Question: What I want to do is a 2x2 diagrams in a subplot. Then, for each figure, I am going to use two y-axes. Therefore, I used twinx() method for each diagram. The problem as you see in the figure I shared is that it does not show xlabel and xticks for first row. For the second row, everything is fine. I have specified the problem in red font in the figure ("No xlabel and xticks!!!").
Each diagram has its own x-axis and y-axis and there is no sharing in that.
I have tweaked this code a lot and narrowed down the problem maker. It is because I use twinx() in upper rows. If I try to remove the secondary y axis, everything goes back to normal and the xlabel and ylabel for upper rows are shown correctly.
I don't know what is the problem!
This is the code I am working on.
'''
import matplotlib.pyplot as plt
import numpy as np
import pandas as pd
from io import StringIO
s = StringIO(u""" amount price
A 40929 <PHONE>
B 93904 <PHONE>
C 188349 <PHONE>
D 248438 24335536
E 205622 <PHONE>
F 140173 <PHONE>
G 76243 <PHONE>
H 36859 <PHONE>
I 29304 <PHONE>
J 39768 <PHONE>
K 30350 <PHONE>""")
df = pd.read_csv(s, index_col=0, delimiter=' ', skipinitialspace=True)
fig = plt.figure()
ax_2 = fig.add_subplot(222, sharex=None, sharey=None)
ax_22 = ax_2.twinx()
ax_2.plot([1, 3, 5, 7, 9])
ax_22.plot([1.0/x for x in [1, 3, 5, 7, 9]])
ax_2.set_xlabel("AX2 X Lablel")
ax_2.set_ylabel("AX2 Y Lablel")
ax_22.set_ylabel("AX2_Twin Y Lablel")
ax_2 = fig.add_subplot(223, sharex=None, sharey=None)
ax_22 = ax_2.twinx()
ax_2.plot([100, 300, 500, 700, 900])
ax_22.plot([x*x for x in [100, 300, 500, 700, 900]])
ax_2.set_xlabel("AX3 X Lablel")
ax_2.set_ylabel("AX3 Y Lablel")
ax_22.set_ylabel("AX3_Twin Y Lablel")
ax_2 = fig.add_subplot(224, sharex=None, sharey=None)
ax_22 = ax_2.twinx()
ax_2.set_xlabel("AX4 X Lablel")
ax_2.set_ylabel("AX4 Y Lablel")
ax_22.set_ylabel("AX4_Twin Y Lablel")
ax = fig.add_subplot(221, sharex=None, sharey=None)
ax2 = ax.twinx()
width = 0.4
df.amount.plot(kind='bar', color='red', ax=ax, width=width, position=1, sharex=False, sharey=False)
df.price.plot(kind='bar', color='blue', ax=ax2, width=width, position=0, sharex=False, sharey=False)
ax.set_xlabel("Alphabets")
ax.set_ylabel('Amount')
ax2.set_ylabel('Price')
plt.subplots_adjust(wspace=0.8, hspace=0.8)
plt.savefig("t1.png", dpi=300)
plt.show()
'''
It generates following figure:

Thanks for the answers. However, my problem still exists when using Pandas in plotting diagrams. I opened a new question. Please take a look at it:
<URL>
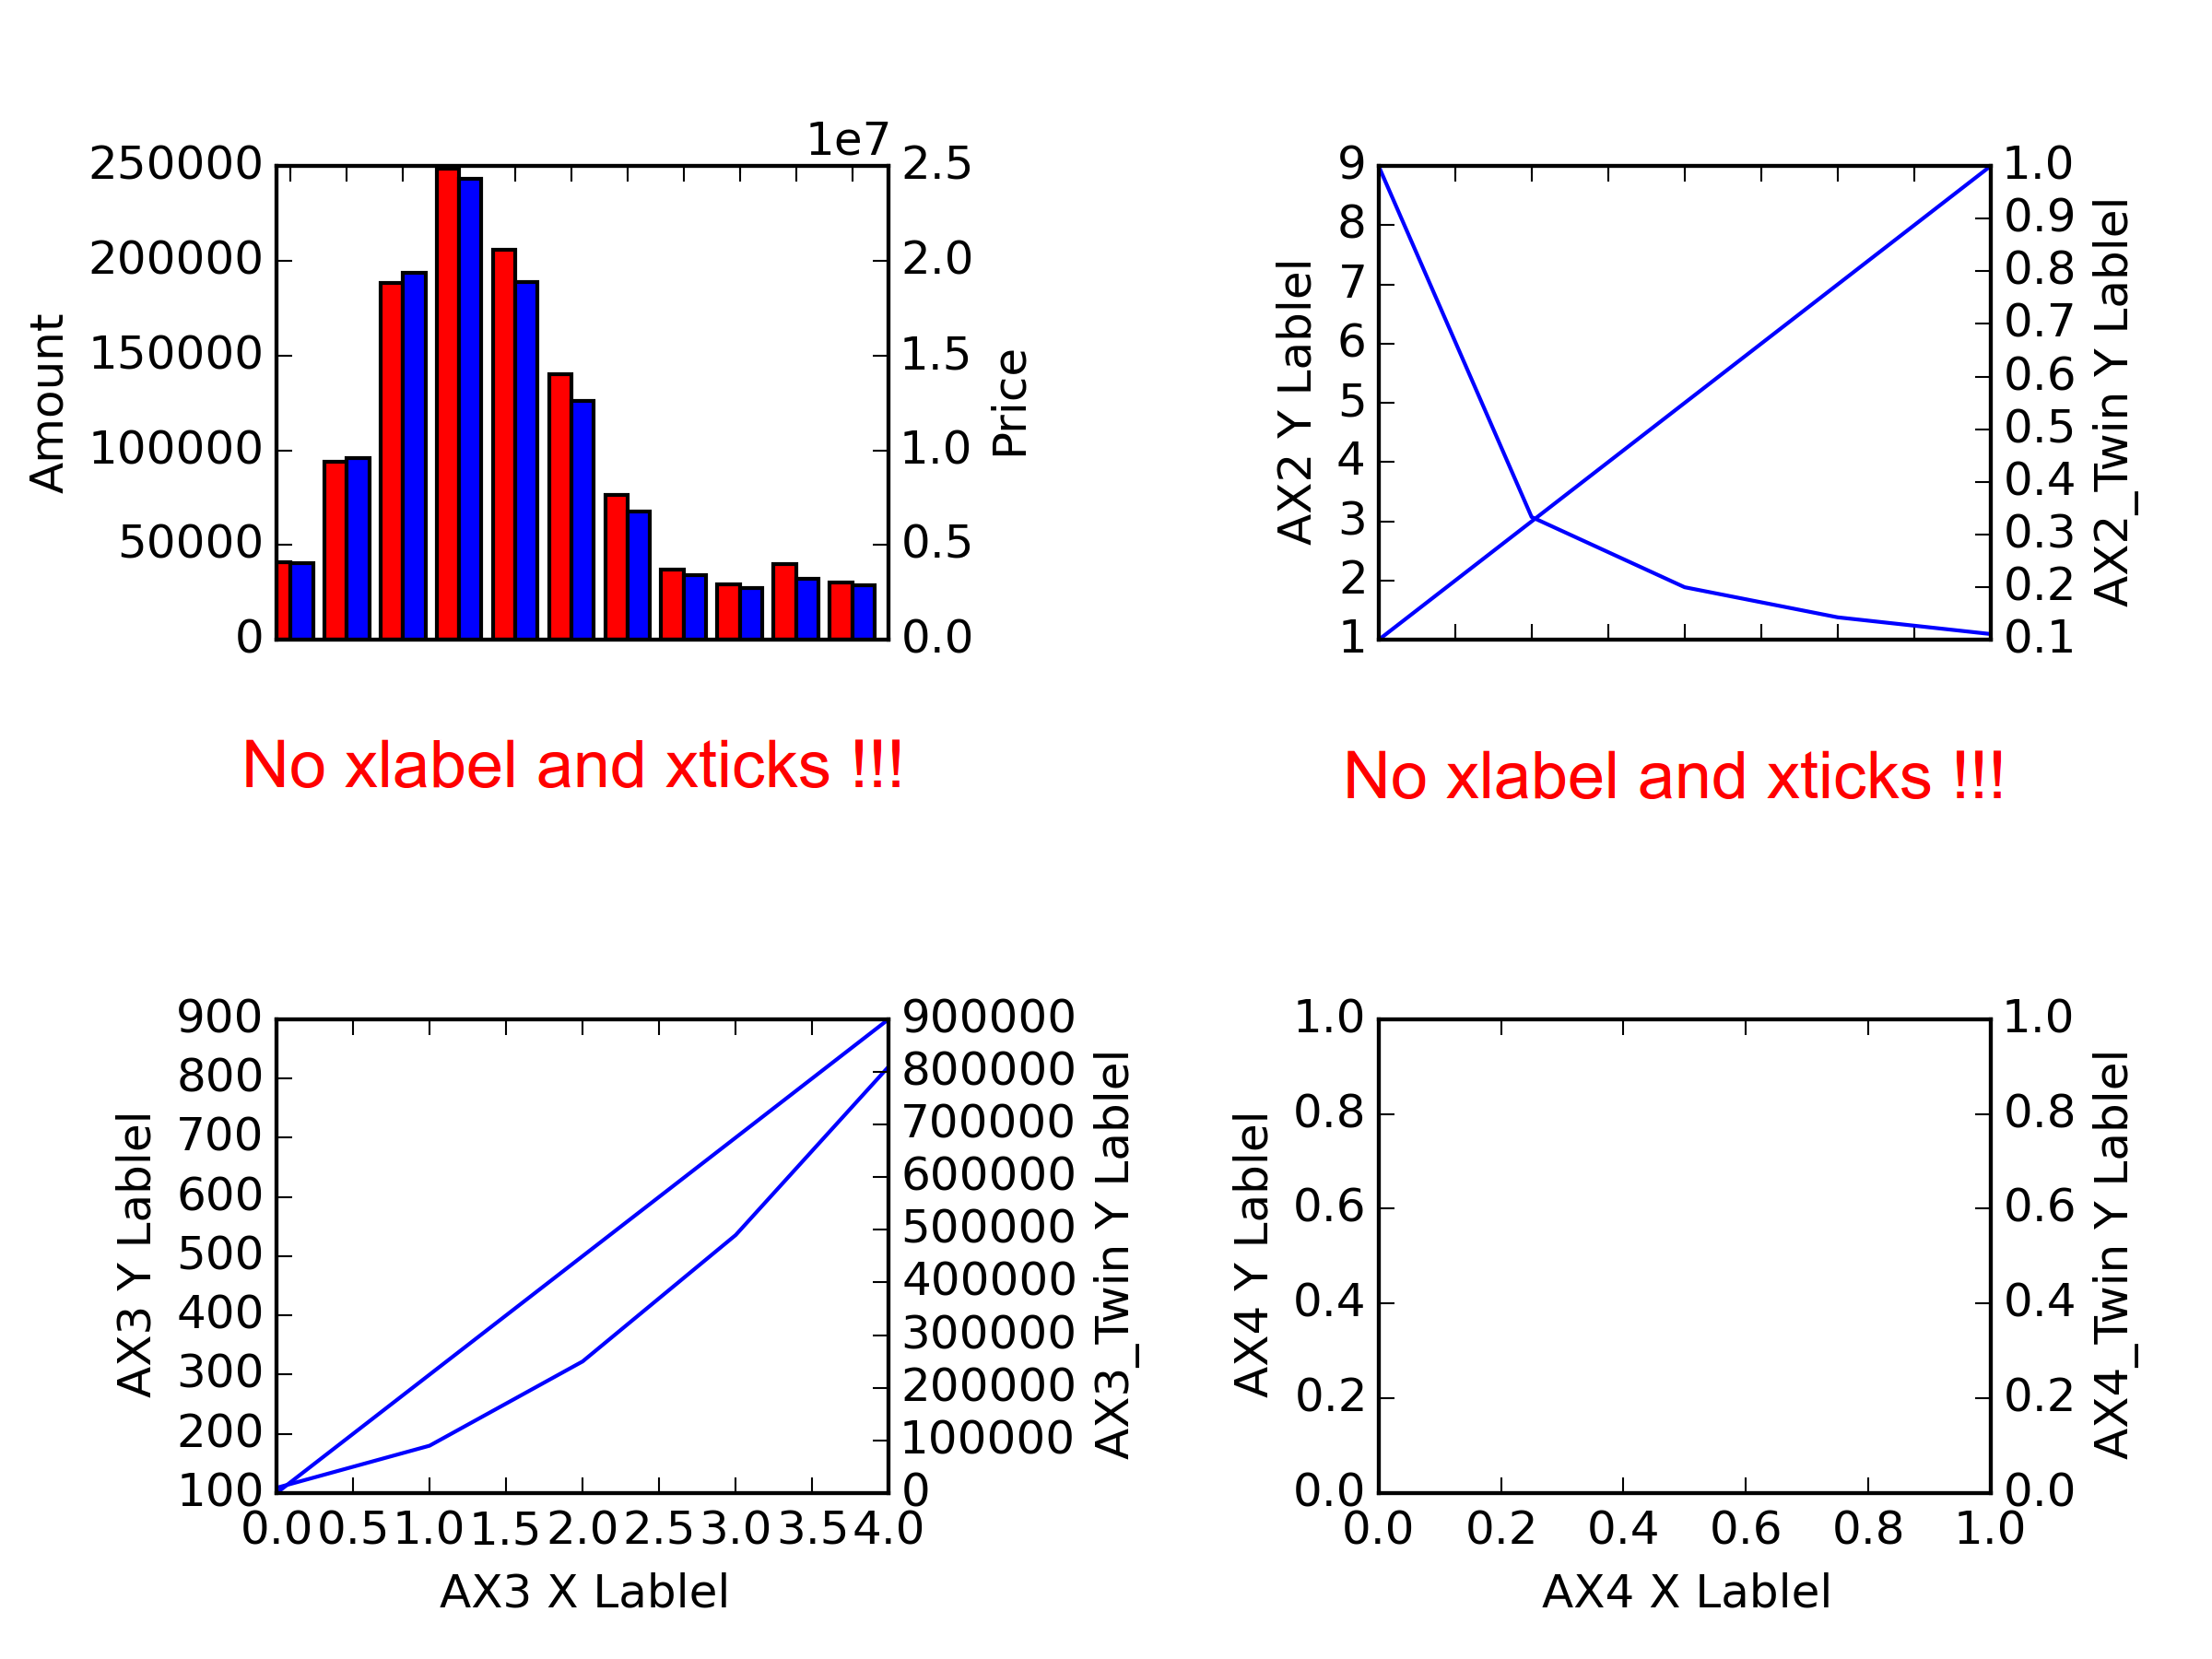
Answer: The code you provided seems to produce the desired result.
<URL>
That makes me think that there is an issue with your console or matplotlib version - perhaps you can provide more information on how you are running the code.
I would recommend moving the 'ax.set_xlabel' before 'twinx' such as:
'''
ax_2 = fig.add_subplot(222, sharex=None, sharey=None)
ax_22 = ax_2.twinx()
ax_2.set_xlabel("AX2 X Lablel")
ax_2.plot([1, 3, 5, 7, 9])
# Becomes...
ax_2 = fig.add_subplot(222, sharex=None, sharey=None)
ax_2.set_xlabel("AX2 X Lablel")
ax_2.plot([1, 3, 5, 7, 9])
ax_22 = ax_2.twinx()
'''
I would suggest using <URL> instead. See the below working example:
'''
import matplotlib.pyplot as plt
import matplotlib.gridspec as gspec
import numpy as np
fig = plt.figure()
gs = gspec.GridSpec(2, 2)
gs.update(hspace=0.7, wspace=0.7)
ax1 = plt.subplot(gs[0, 0])
ax2 = plt.subplot(gs[1, 0])
ax3 = plt.subplot(gs[0, 1])
ax4 = plt.subplot(gs[1, 1])
x1 = np.linspace(1,10,10)
ax1.plot(x1, x1**2)
ax1.set_xlabel('ax1 x')
ax1_2 = ax1.twinx()
ax1_2.plot(x1, x1**3)
ax1_2.set_ylabel('ax1_2 y')
ax1.set_ylabel('ax1 y')
# To save time I left the other cells blank, but it should work fine.
plt.show()
'''
The above produces this:
<URL>